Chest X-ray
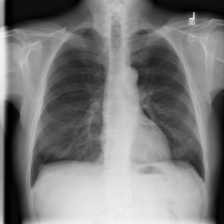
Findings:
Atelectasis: negative
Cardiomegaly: negative
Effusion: negative
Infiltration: negative
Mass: negative
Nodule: negative
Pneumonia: negative
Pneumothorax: negative
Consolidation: negative
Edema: negative
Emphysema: negative
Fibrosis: negative
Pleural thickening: negative
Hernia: negative